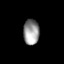
Tissue: lung
Cell type: T cells
Senescence score: 0.2226
Nuclear area (px): 399
Mean DAPI intensity: 148.551